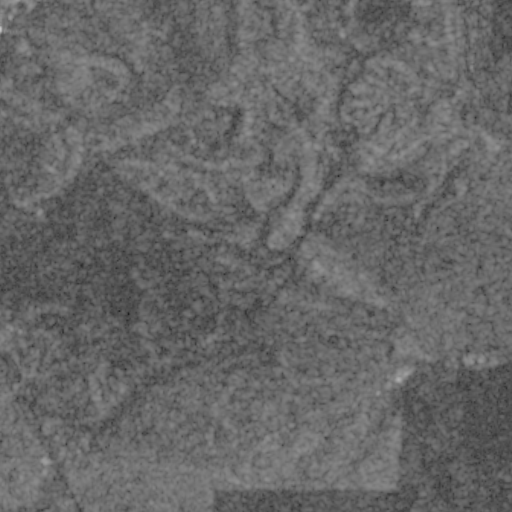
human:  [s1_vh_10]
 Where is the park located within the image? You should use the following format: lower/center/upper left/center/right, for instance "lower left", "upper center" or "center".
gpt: The park is located in the upper right of the image.
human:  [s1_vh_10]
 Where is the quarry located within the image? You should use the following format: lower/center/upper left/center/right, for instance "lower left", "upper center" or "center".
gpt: There is no quarry in the image.

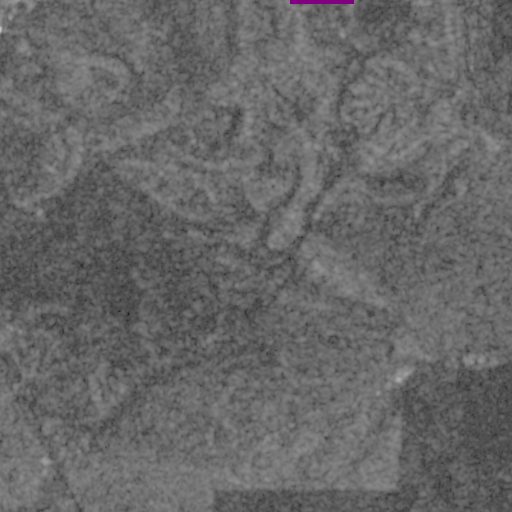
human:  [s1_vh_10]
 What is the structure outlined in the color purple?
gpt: The structure outlined in purple is a park.
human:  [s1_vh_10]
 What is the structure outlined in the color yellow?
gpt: There is no yellow outline.